Question: My question is I want to plot a graph looking something like this
Where I want to make a simple plot of points with x and y labels. This part is fine, but then like in the photo I would like to add another label on another side matching the same data points of the other two axis
So if I have a simple data set like
'''
x y name
1 1 A
2 3 B
3 3 C
'''
How can I add the names A B and C on the top axis corresponding to the x,y points ?
thanks.
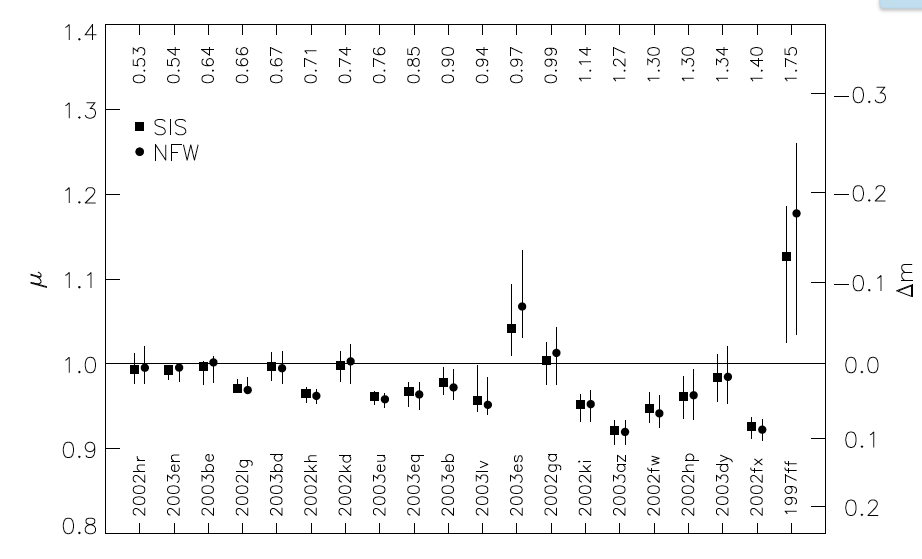
Answer: If I understand right try
'''
df=data.frame(x=c(1,2,3),y=c(1,3,3),name=c('A','B','C'))
plot(df$x,df$y)
axis(side = 3,labels = df$name,at=df$x)
'''